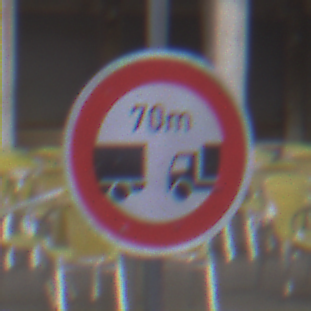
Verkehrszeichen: VerbotUnterschreitenMindestabstand
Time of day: SunriseSunset
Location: Outdoor (Urban)
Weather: PartlyCloudy
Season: NotSpecified
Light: Natural